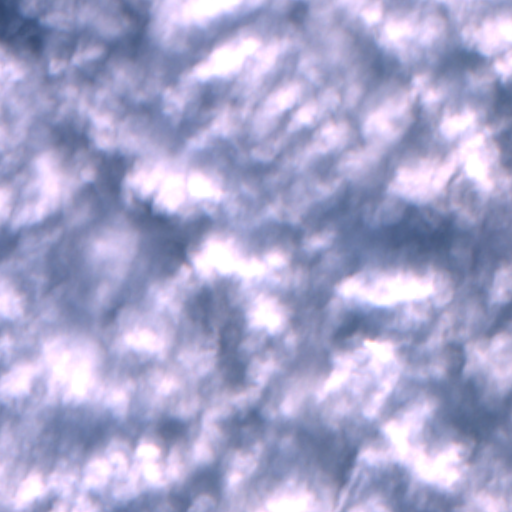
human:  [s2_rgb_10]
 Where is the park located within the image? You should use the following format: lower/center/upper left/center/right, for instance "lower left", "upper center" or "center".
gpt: The park is located in the lower center of the image.
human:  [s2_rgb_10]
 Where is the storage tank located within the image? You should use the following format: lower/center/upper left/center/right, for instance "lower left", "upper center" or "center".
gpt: The storage tank is located in the upper center of the image.
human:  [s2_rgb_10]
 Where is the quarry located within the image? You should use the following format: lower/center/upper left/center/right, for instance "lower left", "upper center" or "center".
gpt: There is no quarry in the image.